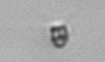
Label: Pyramimonas